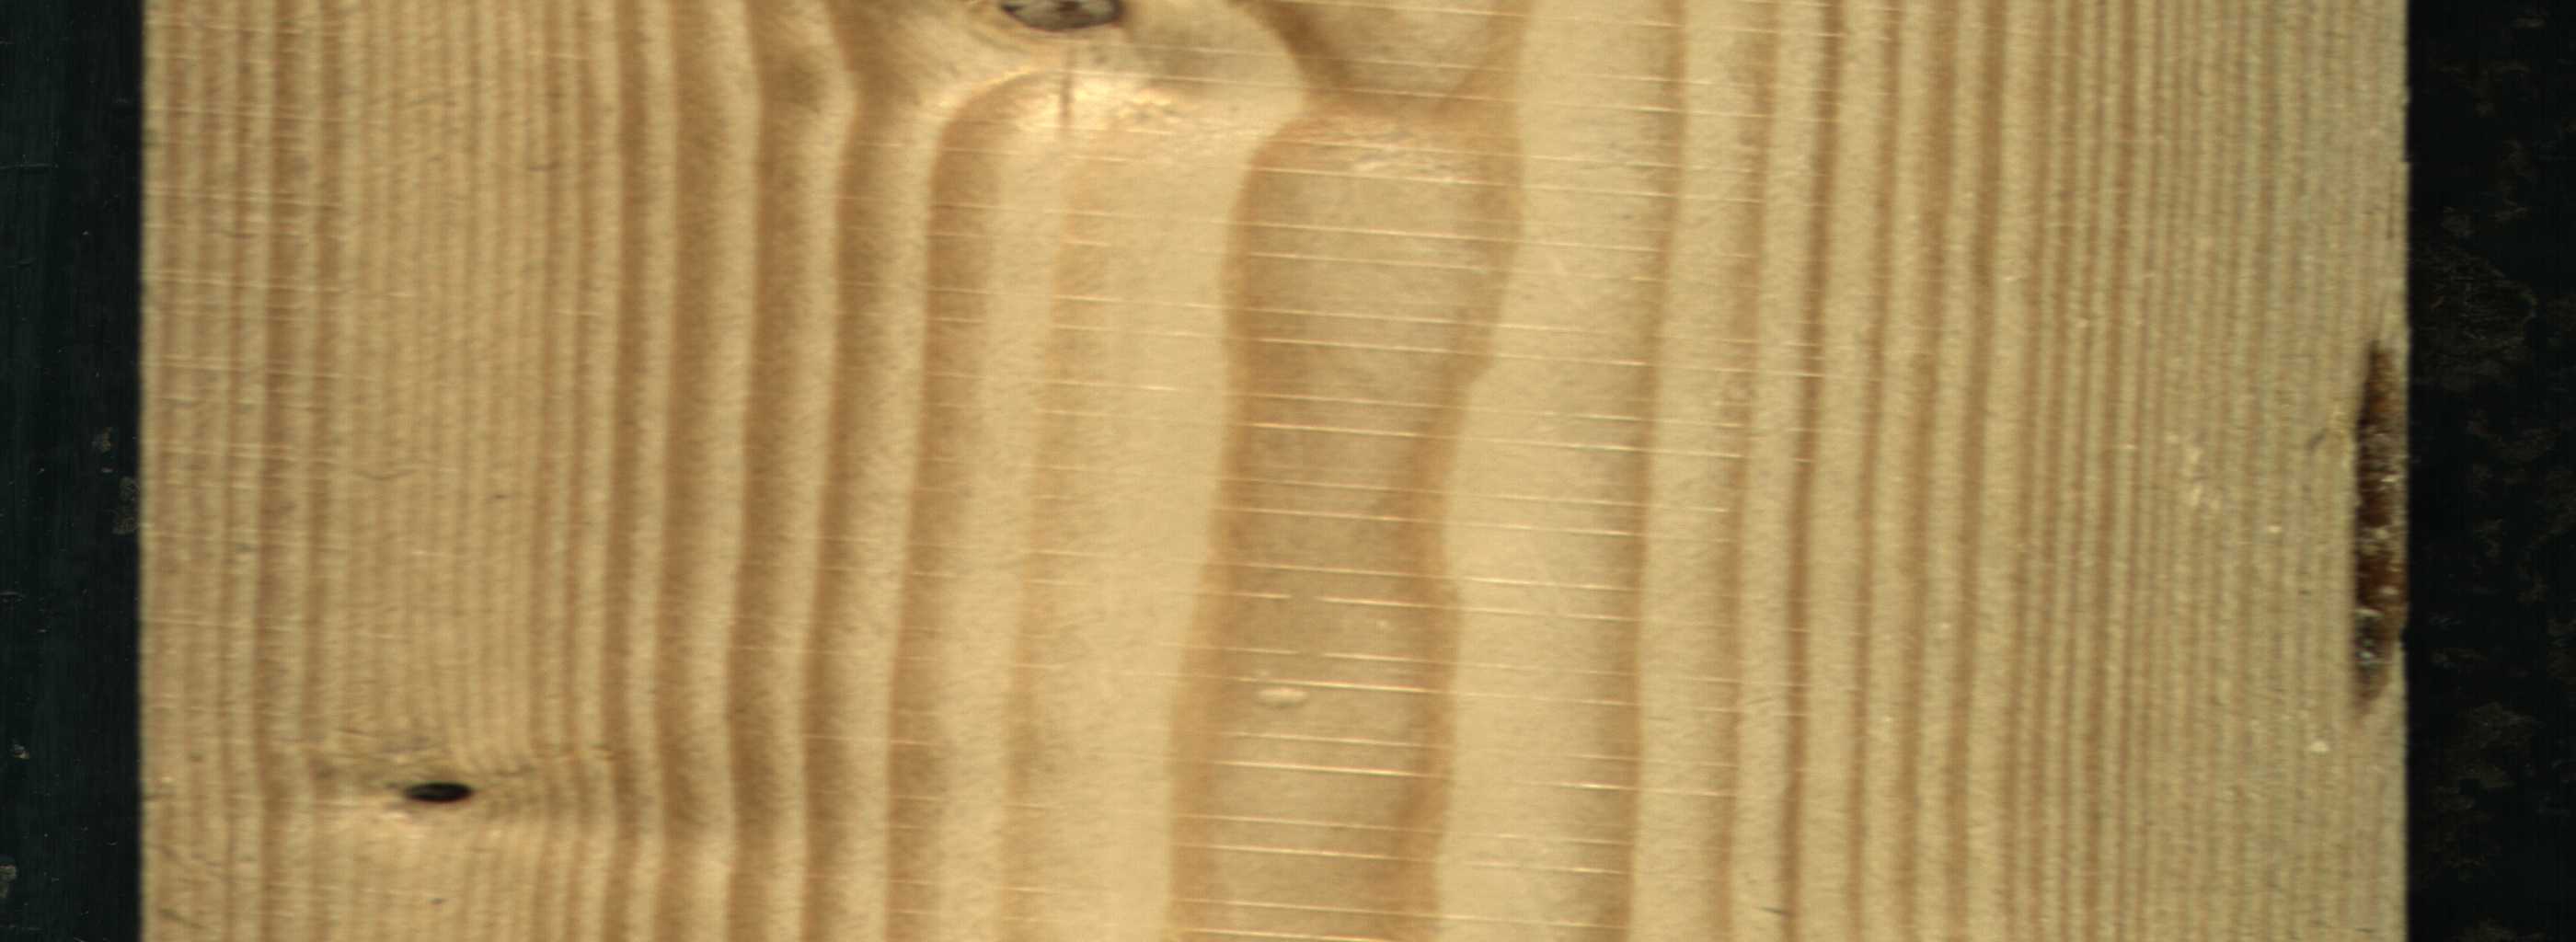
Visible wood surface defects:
resin
Dead_Knot
Dead_Knot